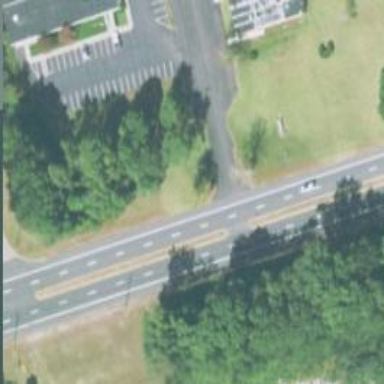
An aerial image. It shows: Primary link road with asphalt surface.